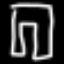
Label: pants